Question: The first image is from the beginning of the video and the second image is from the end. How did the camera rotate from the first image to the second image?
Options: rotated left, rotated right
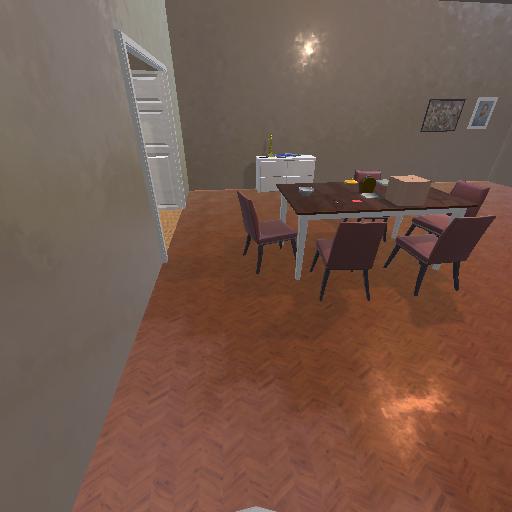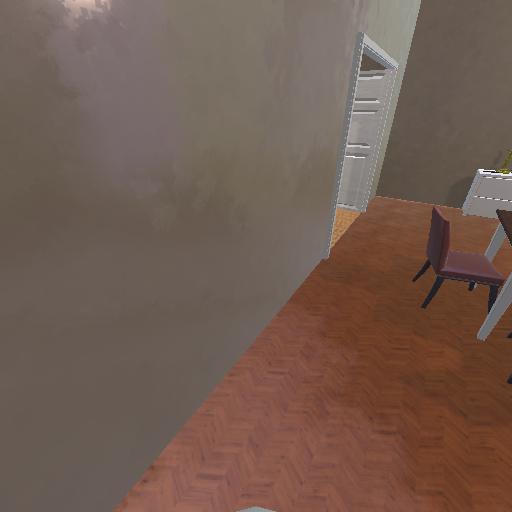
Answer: rotated left